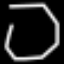
Label: octagon